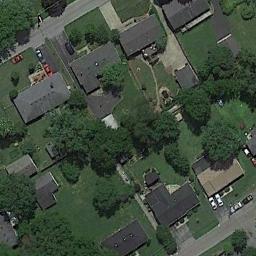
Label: medium_residential